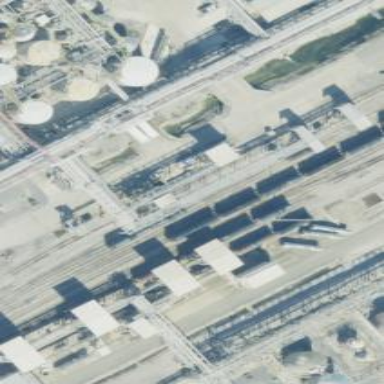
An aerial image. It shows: Rail spur service.